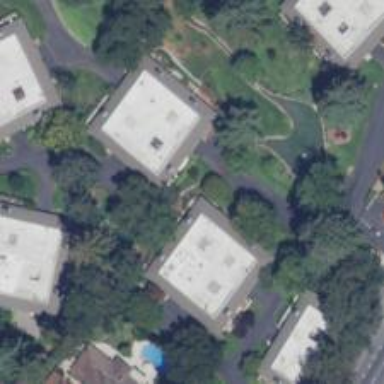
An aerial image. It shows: Building.